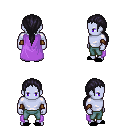
a pixel art fantasy rpg character, male body template, dark elf, purple skin, lavender cape, teal pants, raven ponytail hairstyle, cloth bracers, black slippers, four views (front, back, left, right), 2x2 character sprite sheet, small pixel art, hard edges, no anti-aliasing